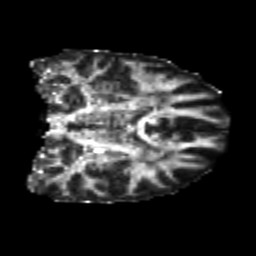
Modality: FA
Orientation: coronal
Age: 23
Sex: male
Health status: healthy
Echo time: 0.074 s